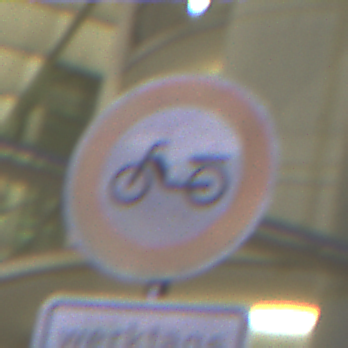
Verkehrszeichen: VerbotMofas
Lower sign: ZeitangabenMitBeschraenkungAufWochentage7
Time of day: Night
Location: Outdoor (Urban)
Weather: PartlyCloudy
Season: NotSpecified
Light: Artificial